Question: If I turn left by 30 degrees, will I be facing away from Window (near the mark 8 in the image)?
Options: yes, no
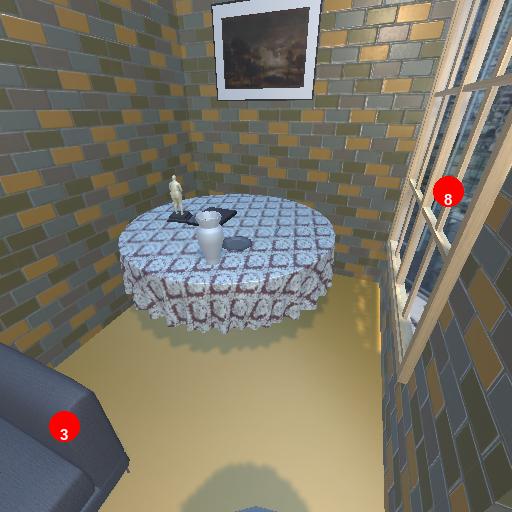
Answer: yes